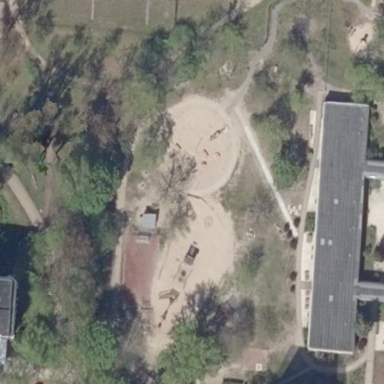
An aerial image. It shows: Kindergarten.